Question: I need to implement a browser-like banner warning system so that the user can only access certain features after they've acknowledged certain warnings. The warning messages will depend on data sent from the server and I have to implement different styles and links.
: There could be any number of warnings displayed at the same time. One for each feature. The user must individually acknowledge each warning before the corresponding feature is enabled. Some of the warning texts are static, some are dynamic. Some can have different acknowledge links instead of the standard "okay".

Traditionally, I would package each kind of warning into a class (in the OO sense) and push them to screen through a centralized method, e.g.
'''
displayWarning(new InfoBanner("You must ... before you can modify " + data.name, function onclick() { ... }));
'''
Here the InfoBanner class will have a method that creates the banner elements and attach the event handler.
The Angular way of doing this, on the other hand, seems to be you write the banner entirely in HTML with 'ng-if' and 'ng-click', etc. E.g.:
'''
<p style="info banner" ng-if="...">You must ... before you can modify {{...}}. <a href ng-click="...">Okay</a></p>
'''
However, this seems quite unfocused and messy because there will now be a large blob of banner code dwarfing the functional part of the page. (There are hundreds of error types defined!)
Is there any way to resolve this without reverting to the fully imperative code?
(Note: a custom directive is probably not the answer as '<p style="info banner"' is almost like a directive and there's little sharable code among these warnings beyond this.)
(Edit: One can see this question in another way: in the imperative world, the warning-adding logic are scattered in the code but close to the feature they're protecting, so they're easy to understand and maintain. In the declarative world, they must be centralized to the place where they're displayed. I would like a solution where they're declared close to the component they're protecting but displayed centrally.)
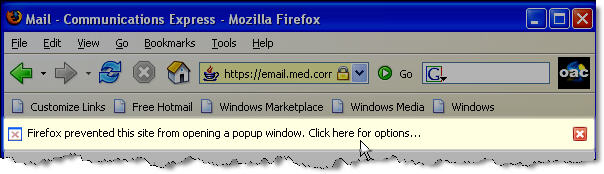
Answer: What I understand from your question your problem is that since you are in an Angular application you need / should include your banners as markup in your HTML view, since however whether each banner is displayed or not depends on the data you are getting from the server you only know if a specific banner should be displayed in your controller (hence the 'ng-if' you have included in your banner HTML example).
What I would propose in this case would be to create a BannerService which would hold a list of all the banners that should be displayed at any given time. In your controller you can use the functions exposed by the service to add banners to the list when the data you got from the server indicates that you should do so. Each banner in the list would be an object containing all the information that might be different between different banners (ex. banner text, type, etc.) meaning that your HTML view doesn't really need to "know" anything about specific banner details and can just display all the banners available in the BannerService using an 'ng-repeat'.
You can see below a quick-and-dirty example to better understand how this would work.
'''
var app = angular.module('TestApp', [])
app.service('BannerService', [function(){
var banners = [];
this.getBanners = function() {
return banners;
}
this.addBanner = function(banner) {
banners.push(banner);
}
}])
app.controller('TestCtrl', ['BannerService', function(BannerService) {
// Add banners to the banner service depending on your data etc.
BannerService.addBanner({text: "This is a banner", type: "info"});
}])
app.controller('BannerCtrl', ['$scope', 'BannerService', function($scope, BannerService) {
$scope.banners = []
$scope.$watch('BannerService.getBanners', function (newVal, oldVal, scope) {
$scope.banners = BannerService.getBanners();
});
}])
'''
'''
<script src="https://ajax.googleapis.com/ajax/libs/angularjs/1.2.23/angular.min.js"></script>
<div ng-app="TestApp">
<div ng-controller="BannerCtrl">
<div ng-repeat="banner in banners"><p class="banner {{banner.type}}">{{banner.text}}</p></div>
</div>
<div ng-controller="TestCtrl">Page content</div>
</div>
'''